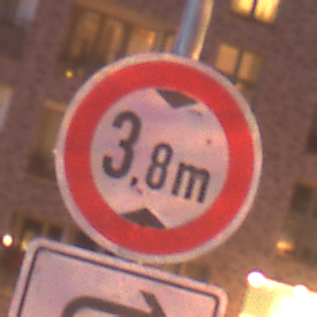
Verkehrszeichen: TatsaechlicheHoehe
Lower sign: RichtungsangabeDurchPfeile5
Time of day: Night
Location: Outdoor (Urban)
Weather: PartlyCloudy
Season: NotSpecified
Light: Artificial